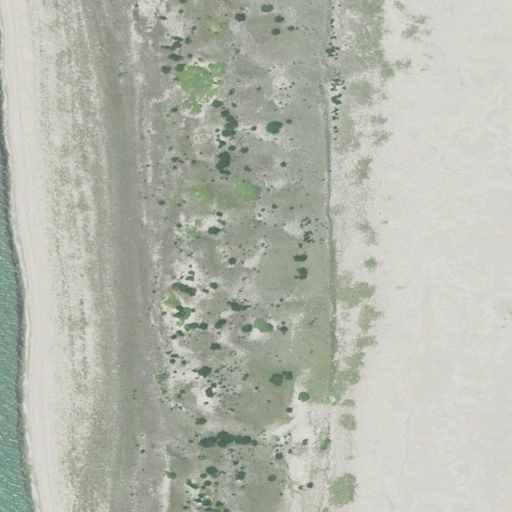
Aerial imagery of island in Massachusetts named South Monomoy Island containing barren land, grassland, and open water